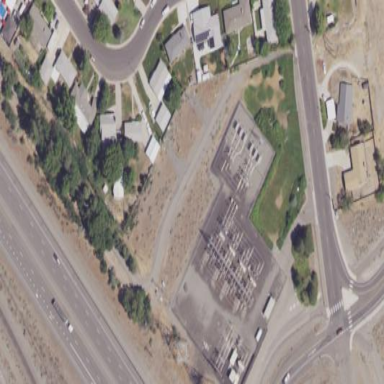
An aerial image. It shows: Power substation.